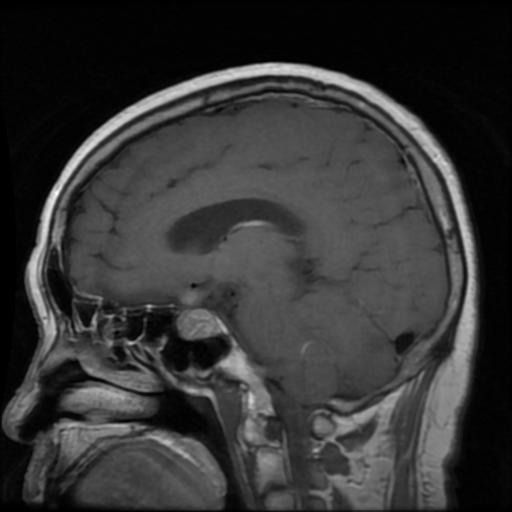
Label: pituitary